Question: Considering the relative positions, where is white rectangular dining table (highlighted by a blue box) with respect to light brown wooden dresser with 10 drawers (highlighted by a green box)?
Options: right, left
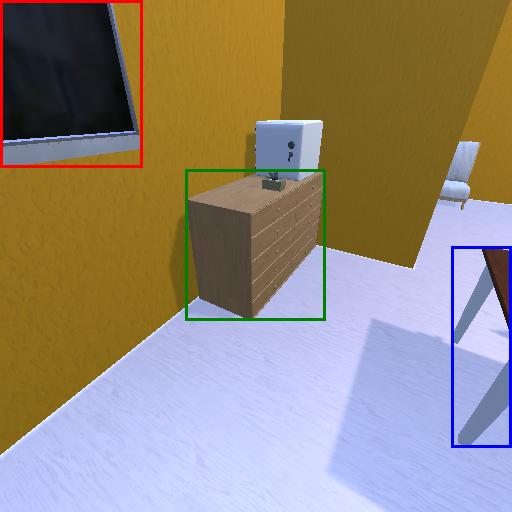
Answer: right